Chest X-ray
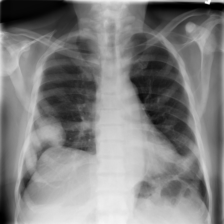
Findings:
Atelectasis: negative
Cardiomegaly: negative
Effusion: negative
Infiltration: negative
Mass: negative
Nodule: negative
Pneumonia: negative
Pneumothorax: negative
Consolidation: negative
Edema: negative
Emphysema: negative
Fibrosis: negative
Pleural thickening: negative
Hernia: negative